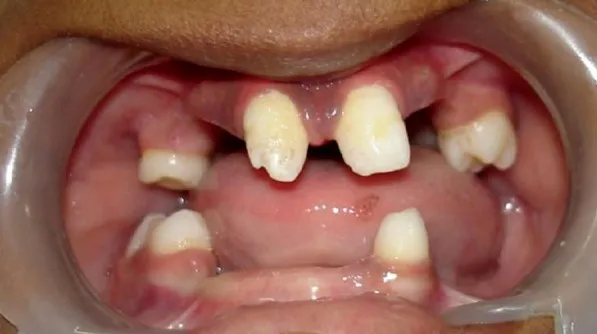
Intraoral view.
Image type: medical_photograph (oral_photograph)